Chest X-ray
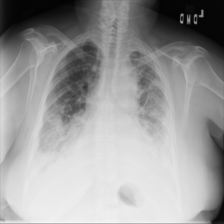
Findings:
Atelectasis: negative
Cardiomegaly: negative
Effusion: positive
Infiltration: positive
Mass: negative
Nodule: negative
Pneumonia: negative
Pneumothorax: positive
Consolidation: negative
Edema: negative
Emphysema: negative
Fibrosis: negative
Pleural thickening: negative
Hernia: negative